Field crop: maize
Growth stage: 2
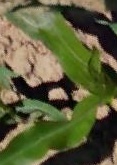
Species: maize